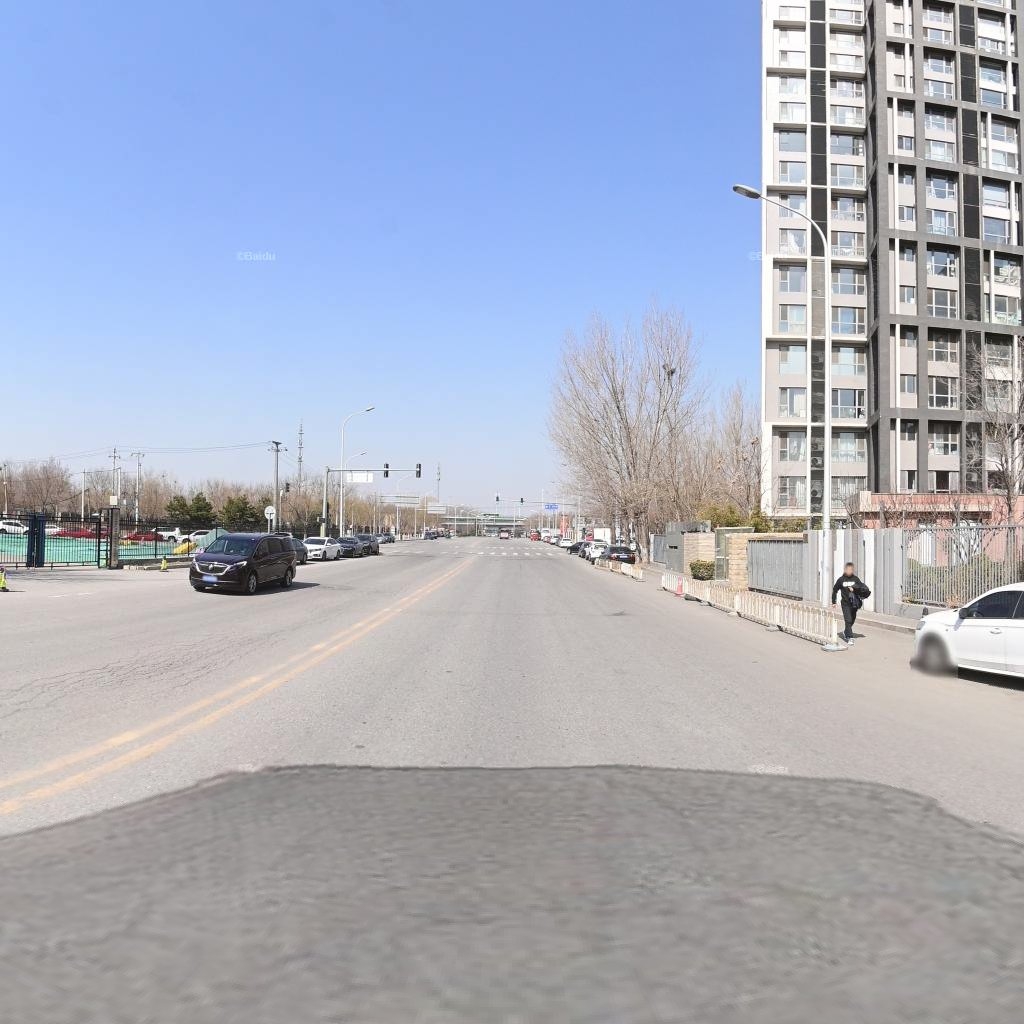
Region: Chaoyang
Road damage annotations: alligator crack